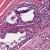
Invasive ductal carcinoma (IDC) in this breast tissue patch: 0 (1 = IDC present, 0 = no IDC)